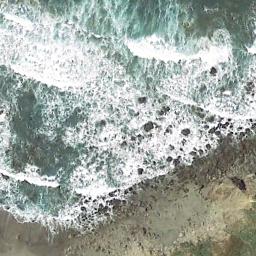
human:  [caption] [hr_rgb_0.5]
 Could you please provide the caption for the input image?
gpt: Blue ocean and large waves and gravel .

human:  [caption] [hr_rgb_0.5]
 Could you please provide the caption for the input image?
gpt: The beach with brown sand and some eroded stones are in the seawater .

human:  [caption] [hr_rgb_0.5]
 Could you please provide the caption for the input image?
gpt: The sea was rough by the beach .

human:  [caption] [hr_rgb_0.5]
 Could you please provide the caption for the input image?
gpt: Huge waves beat against the rocks on the shore .

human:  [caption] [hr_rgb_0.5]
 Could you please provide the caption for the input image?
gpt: Many stones of different sizes are on the beach .